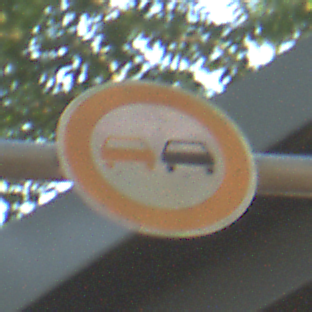
Verkehrszeichen: Ueberholverbot
Umgebung: Outdoor, Suburban
Tageszeit: SunriseSunset
Wetter: Clear
Licht: Natural
Jahreszeit: NotSpecified
Kontrast: HighContrast